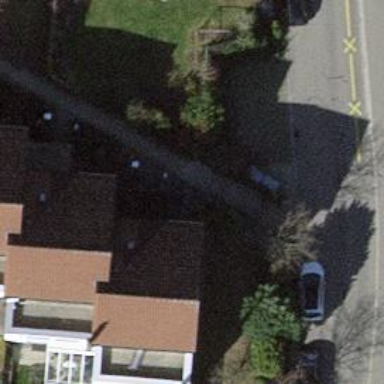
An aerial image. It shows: Set of steps on the road.